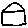
Label: house